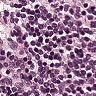
Metastatic tissue present: no